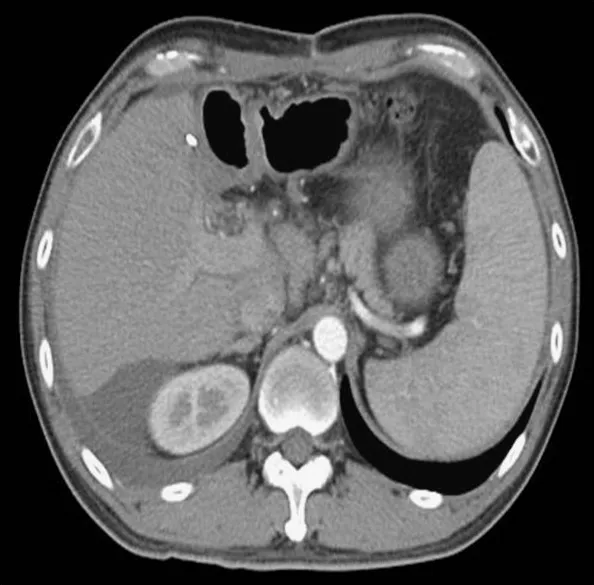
Computed tomography (CT) scan image after surgery.
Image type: radiology (ct)